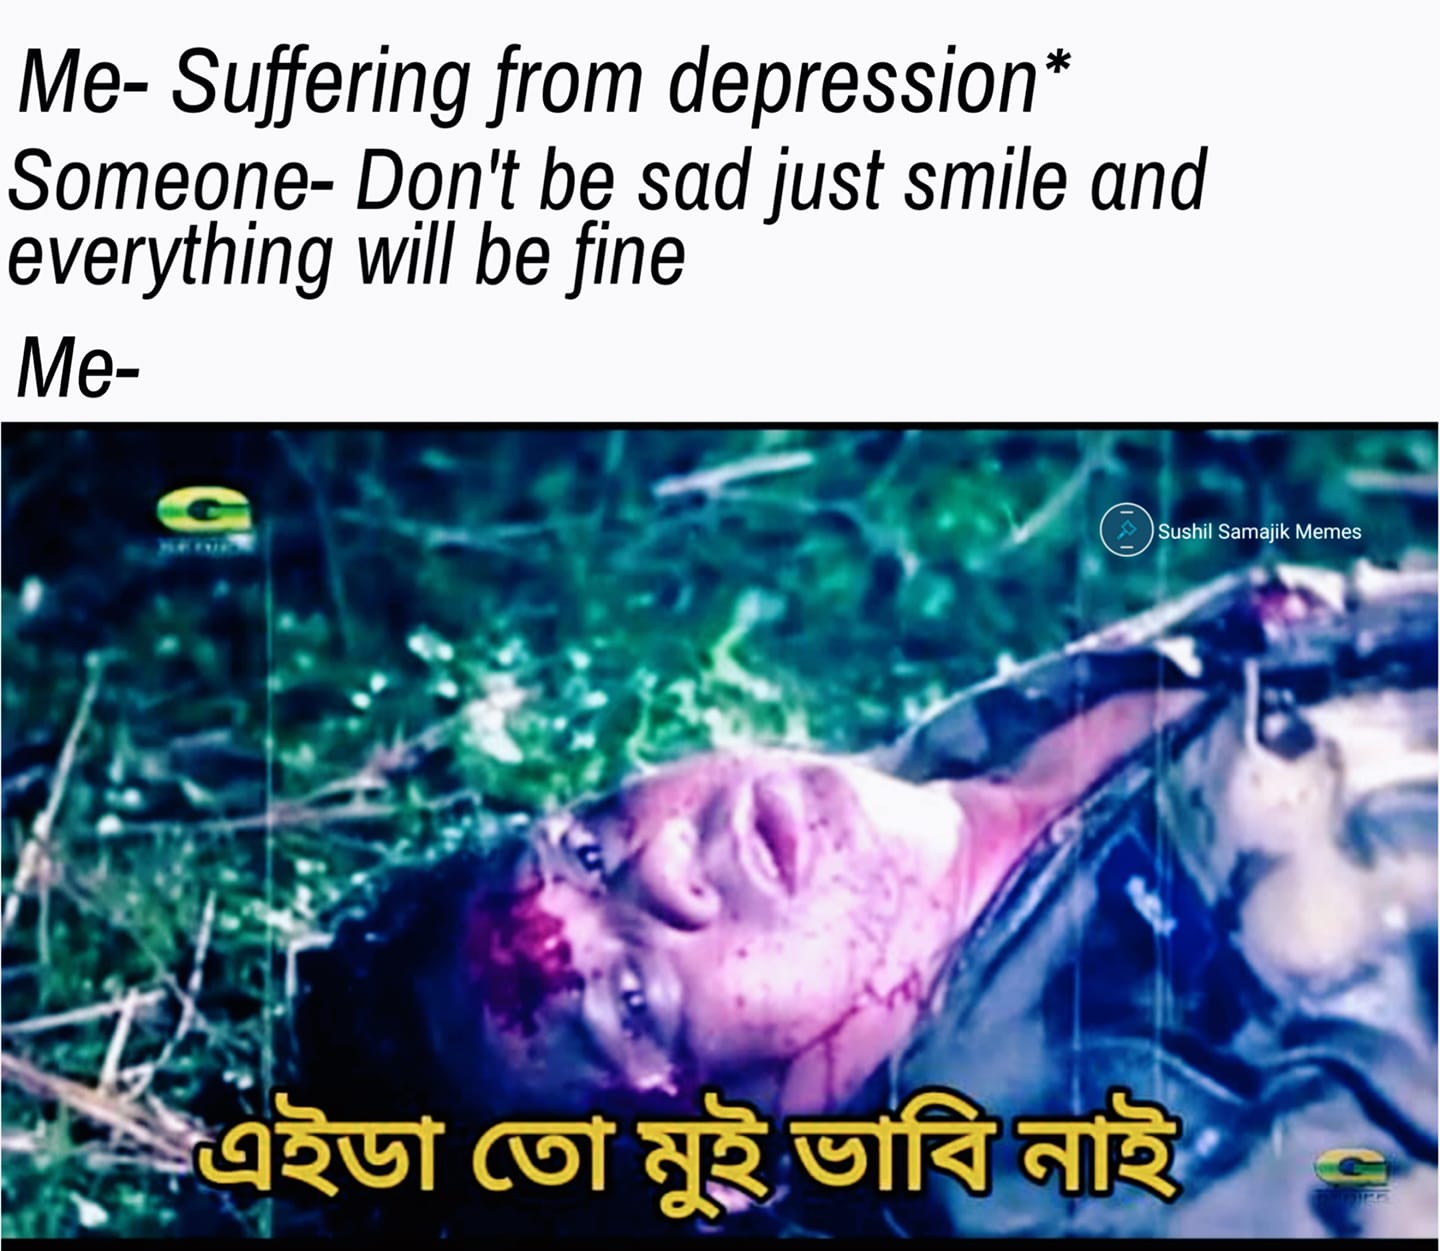
Caption: Me- Suffering from depression*   Someone - Don't be sad just smile and everything will be fine     Me -   এইডা তো মুই ভাবি নাই
Label: non-hate